Question: This is part of image processing algorithm where more optimization is expected.
We have a large sparse matrix consisting of 0's and 1's. In this sparse matrix there are one or more dense region of 1's. Lets say the whole matrix represents an image and 0 represent non-video areas and 1 represents video areas. Basically All nearby 1's should be grouped together to find out the more approximate video region. So drawing a boundary around all 1's will give exact video areas in a image.

As shown in the above matrix of 0's and 1's. There are 4 dense areas of 1's. We have tried a naive approach which is of more time complexity and further improvements expected.
The approach we tried is converting all 0's in a block size of 3*3 or 2*2 if the number of 1's in the block are above a certain threshold value. But even this approach doesnt give us the exact boundary of video blocks.
So looking for a better algorithm which is good in both time and space complexity. Actually this calculation need to be done in real time so algorithm must have a very less time complexity. It would be great if we can achieve in O(n) linear time.
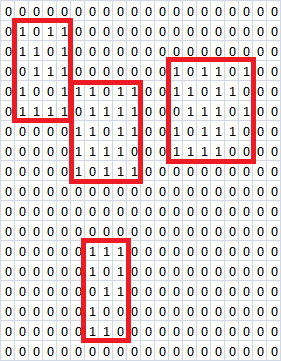
Answer: The usual approach here is to apply a sweep line algorithm.
Basically, it works as follows: Look at each column. If it consists of all zeros, move on to the next column. If it contains 1's, save the smallest and largest vertical positions (they are likely candidates for rectangle coordinates). As you move the sweep line further, adjust your candidates accordingly. If you have found candidates and reach a line consisting of all zeros, your coordinate candidates are the actual coordinates of the rectangle.
You may as well (or additionally) sweep vertically and examine rows instead of columns.
Depending on the properties of your matrix (or your task), there are a lot of different possible solutions. Consider the following matrix:
'''
1 1 1
1 1 1
1 1 1
'''
How many rectangles does it contain? 1? 9? 4?
In your example, the two touching rectangles may as well be regarded as part of one larger rectangle.
Some advice: state your problem more clearly.